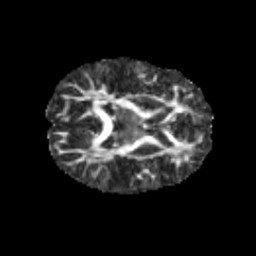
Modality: FA
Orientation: axial
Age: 13
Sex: female
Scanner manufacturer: siemens
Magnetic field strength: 3 T
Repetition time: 3.8 s
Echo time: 0.07 s